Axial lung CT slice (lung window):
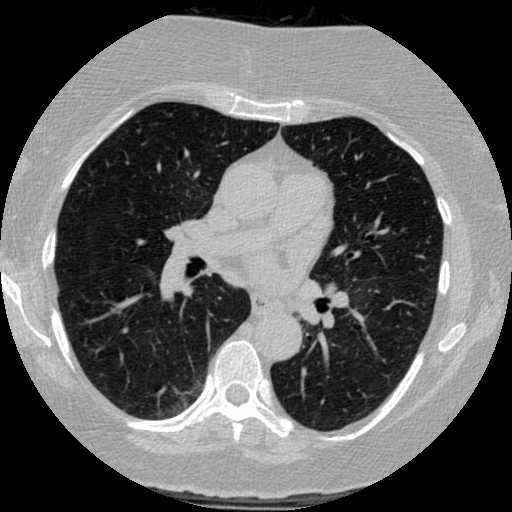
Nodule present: no